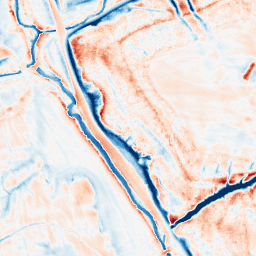
Category: classical
Decomposition family: gaussian
Decomposition parameters: sigma: 5
Upsampling method: quintic
Upsampling parameters: scale: 8
Upsampling scale: 8